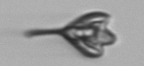
Label: Pyramimonas_longicauda